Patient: sex F, age 41
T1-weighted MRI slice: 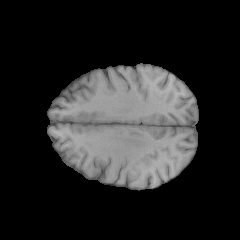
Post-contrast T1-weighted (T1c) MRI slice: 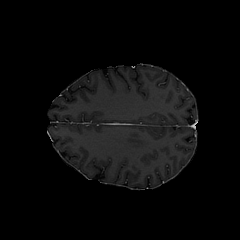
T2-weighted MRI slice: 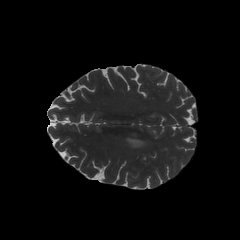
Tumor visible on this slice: yes
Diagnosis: Glioblastoma, IDH-wildtype
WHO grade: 4